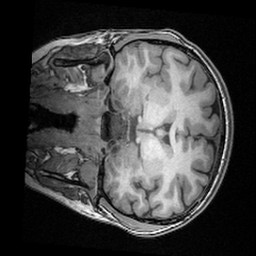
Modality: T1w
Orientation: coronal
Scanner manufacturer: ge
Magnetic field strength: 3 T
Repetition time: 0.008368 s
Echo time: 0.00326 s